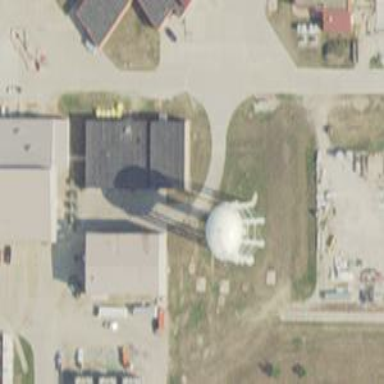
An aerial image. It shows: Water tower that is man-made.